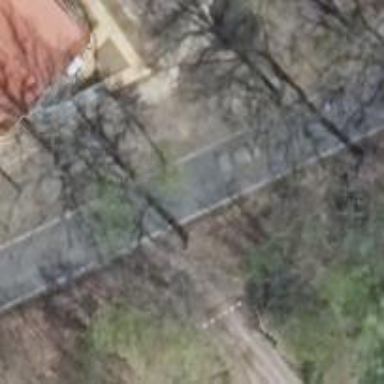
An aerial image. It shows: Secondary road without sidewalk.